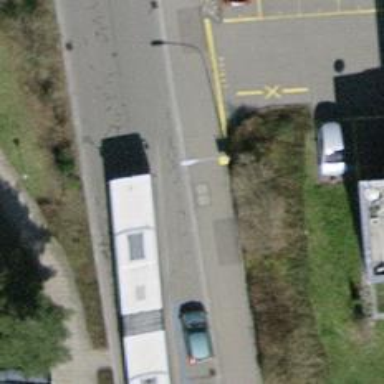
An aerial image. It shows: Post box is visible.